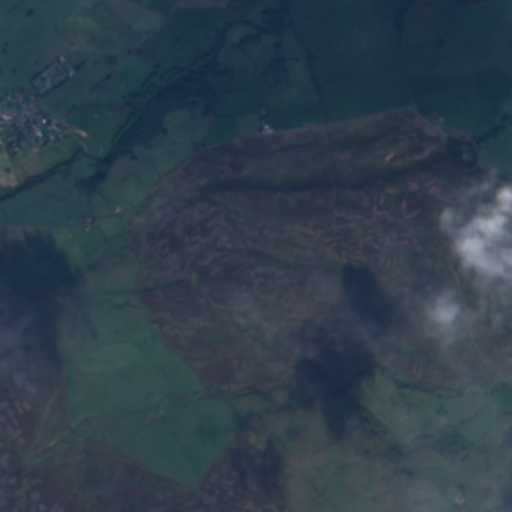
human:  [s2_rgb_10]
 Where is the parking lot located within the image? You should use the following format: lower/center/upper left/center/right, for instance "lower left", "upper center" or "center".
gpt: The parking lot is located in the upper left of the image.
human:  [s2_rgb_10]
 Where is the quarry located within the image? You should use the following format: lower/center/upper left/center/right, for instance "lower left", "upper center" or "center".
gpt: The quarry is located in the center left of the image.
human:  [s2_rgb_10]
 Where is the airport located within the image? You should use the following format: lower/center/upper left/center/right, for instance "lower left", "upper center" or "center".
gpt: There is no airport in the image.